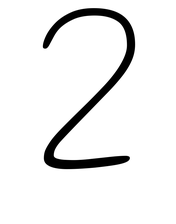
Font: Gluten_Thin